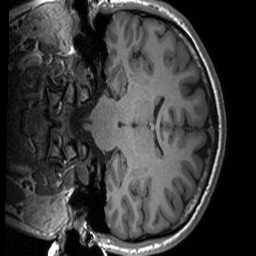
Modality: T1w
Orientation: coronal
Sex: male
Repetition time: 1.95 s
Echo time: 0.026 s